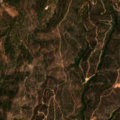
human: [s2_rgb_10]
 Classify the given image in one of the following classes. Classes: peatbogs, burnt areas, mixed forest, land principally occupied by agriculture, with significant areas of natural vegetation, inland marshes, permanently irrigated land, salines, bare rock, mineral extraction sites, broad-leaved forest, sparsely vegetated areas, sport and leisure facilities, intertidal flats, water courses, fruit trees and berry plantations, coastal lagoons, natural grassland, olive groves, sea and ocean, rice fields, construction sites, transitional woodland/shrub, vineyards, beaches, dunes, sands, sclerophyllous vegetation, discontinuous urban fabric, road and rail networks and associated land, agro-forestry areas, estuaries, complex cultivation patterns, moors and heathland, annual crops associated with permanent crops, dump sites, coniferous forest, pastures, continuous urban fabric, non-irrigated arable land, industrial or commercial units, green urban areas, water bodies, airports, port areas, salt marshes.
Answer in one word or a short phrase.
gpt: land principally occupied by agriculture, with significant areas of natural vegetation, broad-leaved forest, sclerophyllous vegetation, transitional woodland/shrub